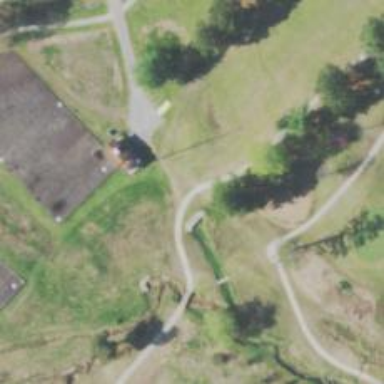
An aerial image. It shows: Path used for both walking and golf.